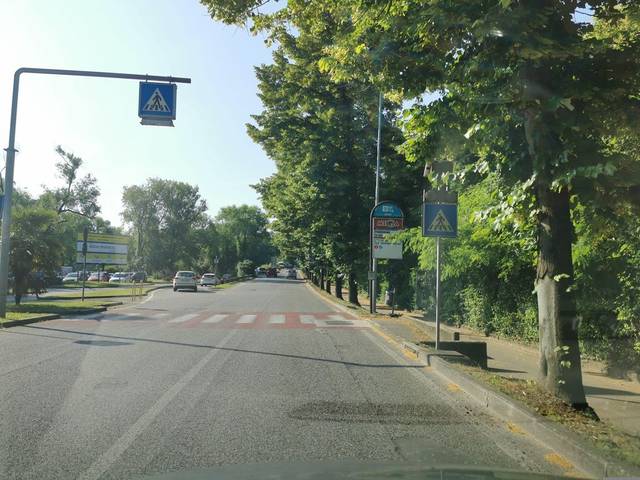
Region: Italy
Coordinates: 45.953, 12.657